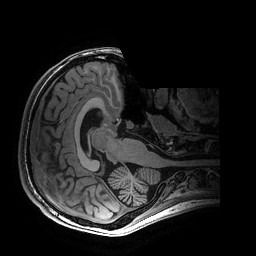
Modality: T1w
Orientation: axial
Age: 22
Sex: female
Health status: healthy
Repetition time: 2.53 s
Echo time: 0.0034 s